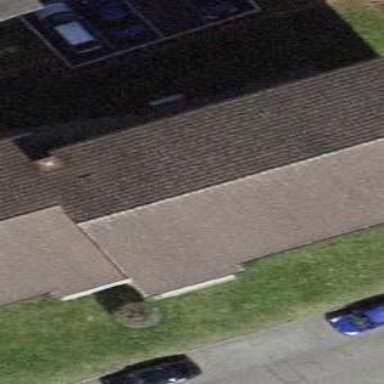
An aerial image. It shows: Building with tiled roof.